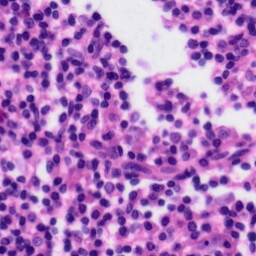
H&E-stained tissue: Tonsil